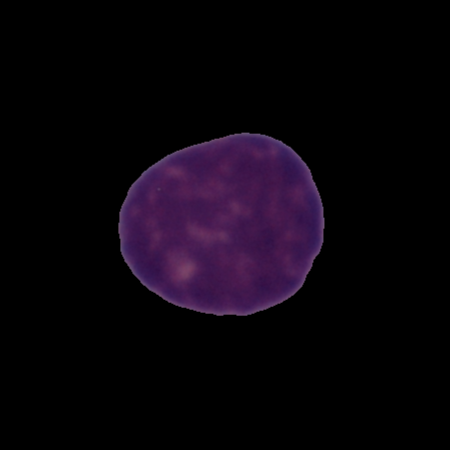
Label: healthy